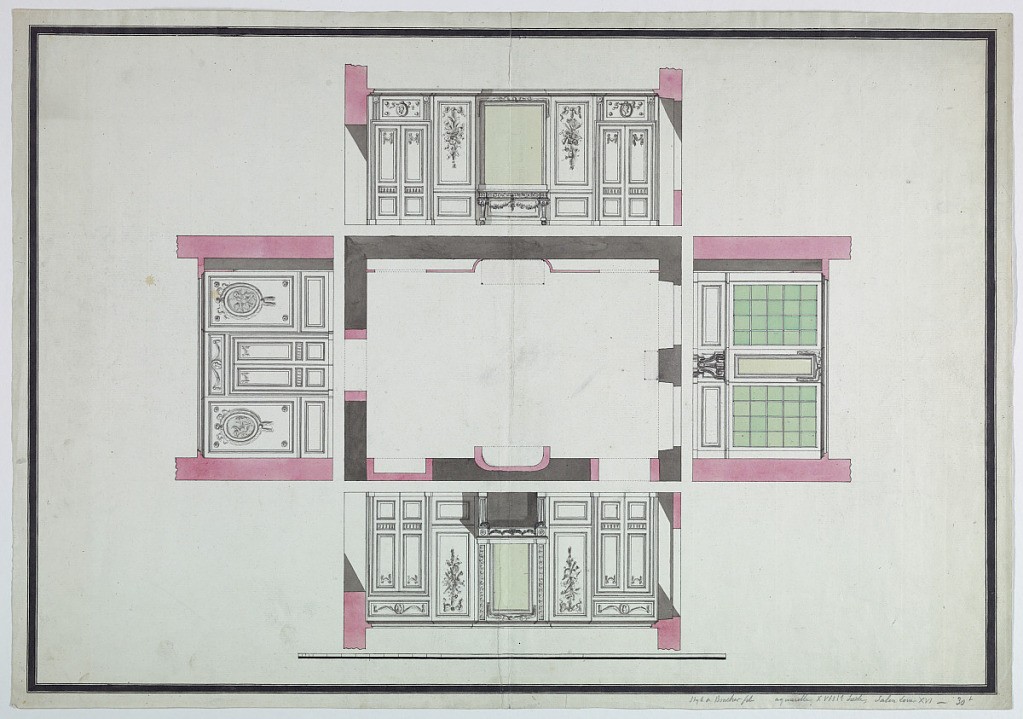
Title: Design for Four Walls of a Salon
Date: ca. 1780–90
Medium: Pen and black ink, pink, green, black wash on ivory laid paper, ruled black in border
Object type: Drawing
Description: Elevation of four walls around the floor plan of a salon. Wall 1: fireplace; Wall 3: Windows; Wall 3: center door; wall 4: mirror flanked by pair of doors. Inscribed in pencil at lower margin: Style de Boucher fils - aquarelle XVIIIe siecle, salon Louis XVI - 30L; inscribed in pencil on verso: Dessin de XVIIIe s, interieur XVIIIe siecle - Guerinil - 7e